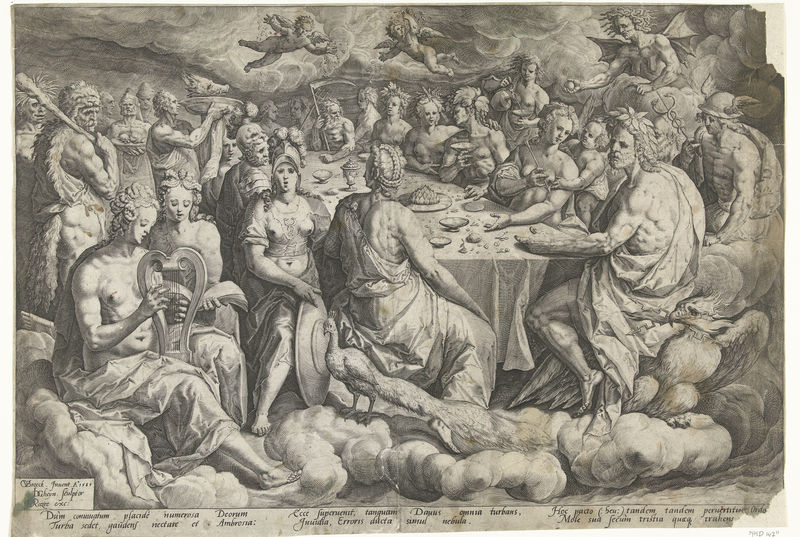
Titel: Godenbanket tijdens de bruiloft van Peleus en Thetis
Künstler: Jacob de (II) Gheyn
Standort: Amsterdam
Institution: Rijksmuseum
Schlagwörter: gemälde, tisch, engel, krieg, schlacht, crowd, hands, hat, men, people, white, women, essen, black, hair, old, table, talking, print, stich, pfau, mahl, fasan, angel, angels, clouds, food, gods, harp, heaven, man, mythology, nude, nudity, feet, helmet, drawing, götterbote, black and white, leier, bird, hats, peacock, devil, cherub, putti, feast, laurel, stick, engraving, evil, mystical, muscle, royalty, angle, text, babies, club, banquet, dinner, bread, goltzius, lyre, bacchanal, hard, trojanischer krieg, thetis, sicle, people eating, cöouds, pecock, göttermahl